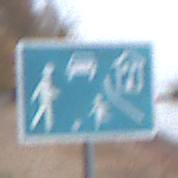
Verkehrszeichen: BeginnVerkehrsberuhigterBereich
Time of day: MorningAfternoon
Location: Outdoor (Nature)
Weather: Overcast
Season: NotSpecified
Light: Natural